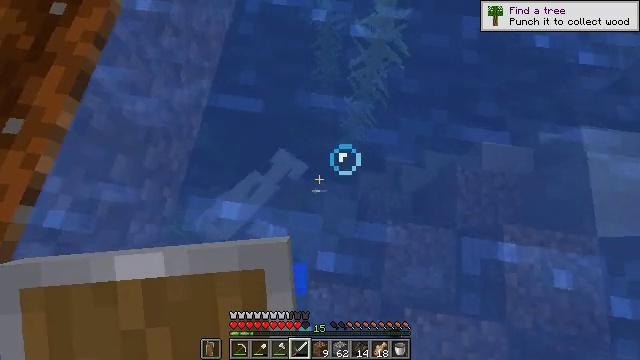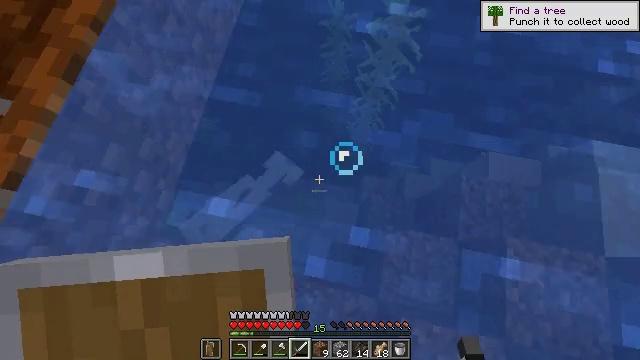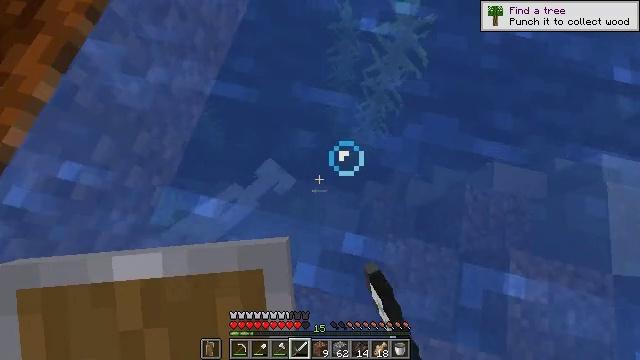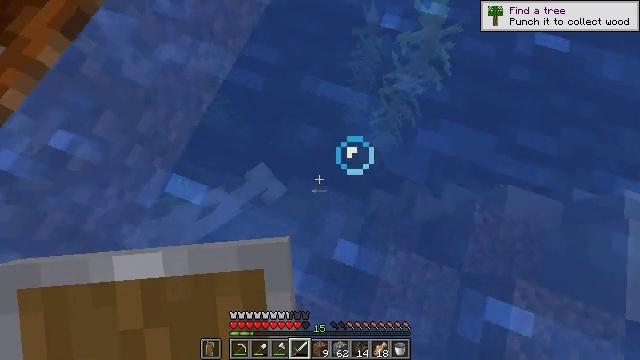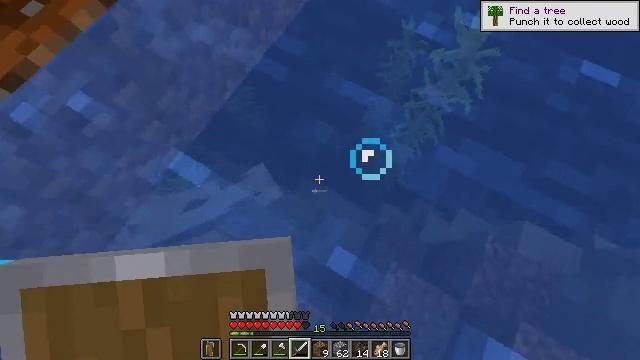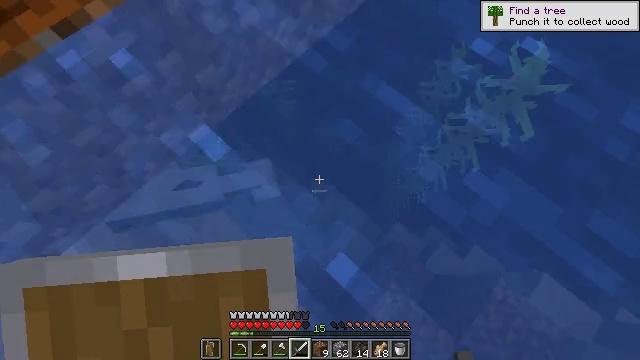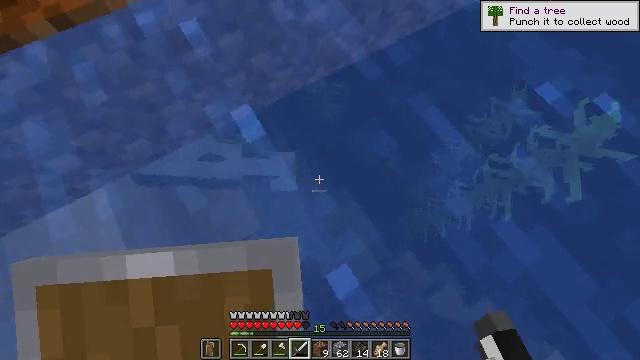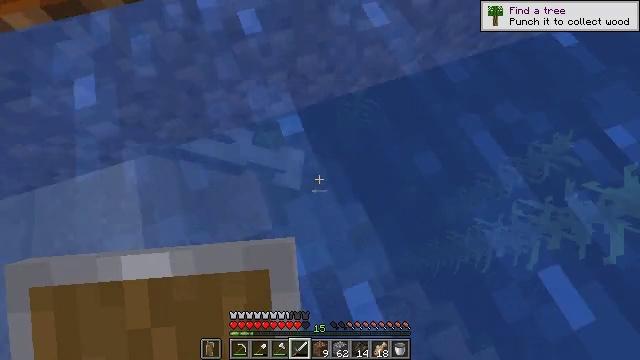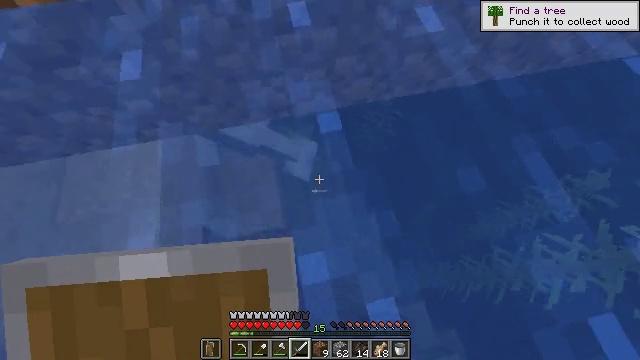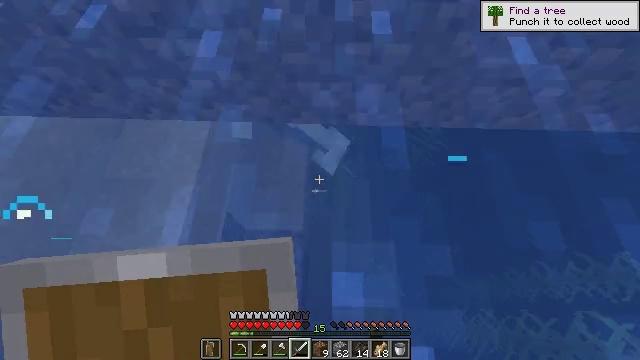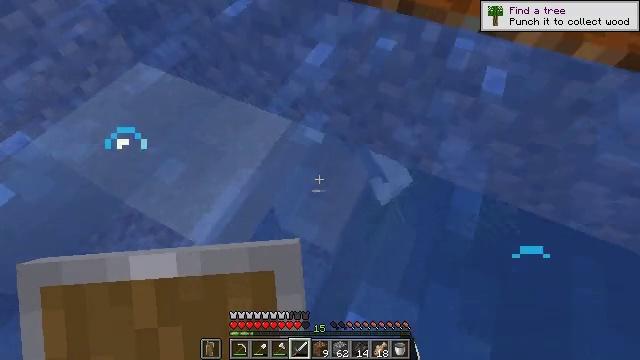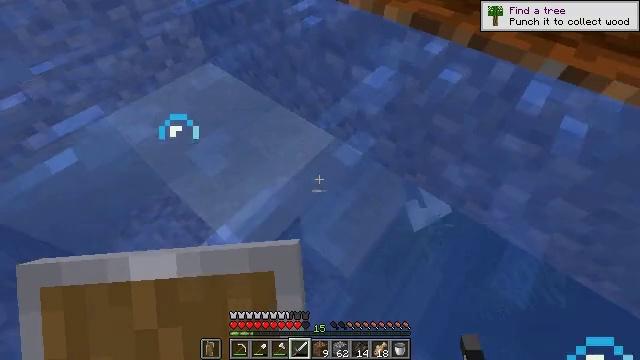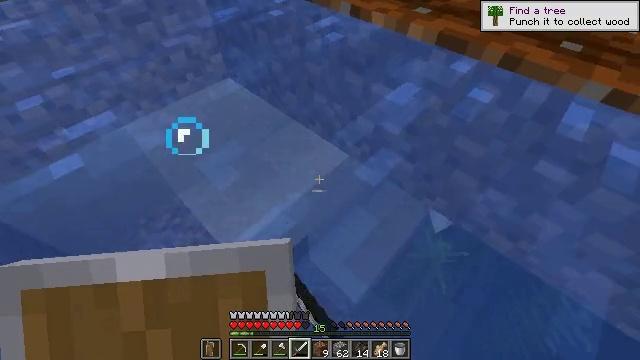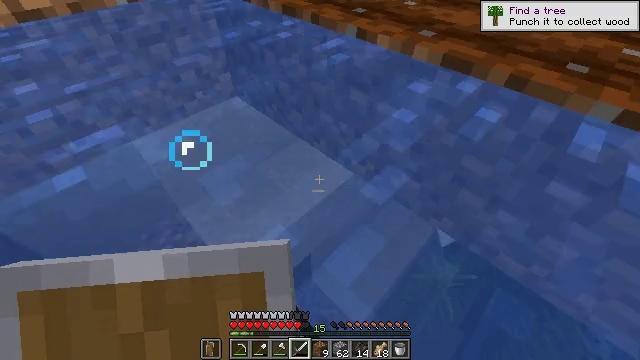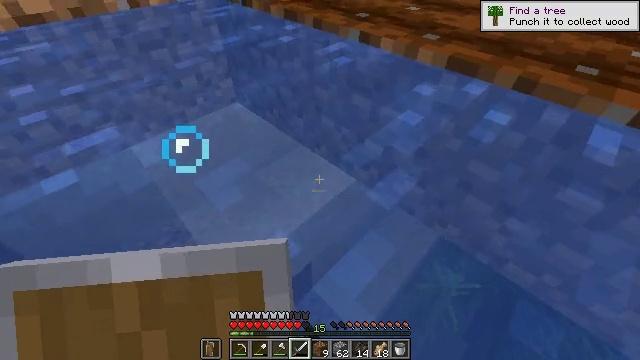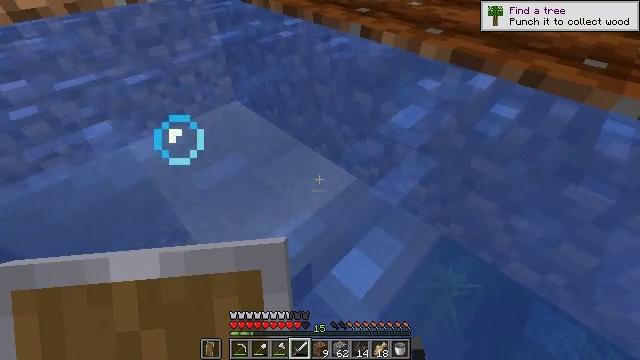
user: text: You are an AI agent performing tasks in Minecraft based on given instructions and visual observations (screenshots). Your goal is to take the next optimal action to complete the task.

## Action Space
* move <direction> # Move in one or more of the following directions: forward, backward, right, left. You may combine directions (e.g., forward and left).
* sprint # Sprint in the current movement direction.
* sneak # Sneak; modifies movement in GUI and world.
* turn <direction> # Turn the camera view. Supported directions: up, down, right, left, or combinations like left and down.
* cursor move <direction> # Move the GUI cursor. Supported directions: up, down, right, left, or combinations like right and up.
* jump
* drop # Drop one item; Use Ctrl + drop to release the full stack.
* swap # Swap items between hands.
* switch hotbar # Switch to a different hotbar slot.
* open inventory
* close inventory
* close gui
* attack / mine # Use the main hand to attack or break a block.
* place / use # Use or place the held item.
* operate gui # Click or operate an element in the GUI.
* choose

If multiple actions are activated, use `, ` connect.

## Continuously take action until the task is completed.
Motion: motion action
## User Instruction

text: Mine the sugar cane near rivers.
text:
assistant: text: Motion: turn left, attack / mine
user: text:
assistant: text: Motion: turn left, attack / mine
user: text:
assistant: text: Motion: turn left, attack / mine
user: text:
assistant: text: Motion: turn left and up
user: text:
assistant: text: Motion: move left, turn left, attack / mine
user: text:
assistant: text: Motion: move left, turn left and up, attack / mine
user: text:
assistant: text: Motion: move left, turn left and up, attack / mine
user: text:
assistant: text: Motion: move left, turn left, attack / mine
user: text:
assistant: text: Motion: turn left and up
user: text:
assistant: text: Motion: turn left and up
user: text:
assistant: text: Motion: turn left and up, attack / mine
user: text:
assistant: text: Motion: turn left and up, attack / mine
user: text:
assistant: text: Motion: turn left and up, attack / mine
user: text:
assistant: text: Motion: turn up
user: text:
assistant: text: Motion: attack / mine
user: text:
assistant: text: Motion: attack / mine
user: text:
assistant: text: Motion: turn right, attack / mine
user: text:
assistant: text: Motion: turn right
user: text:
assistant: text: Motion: turn right
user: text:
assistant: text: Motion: turn right
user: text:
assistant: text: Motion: turn right and up
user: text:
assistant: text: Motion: turn right
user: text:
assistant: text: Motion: turn right
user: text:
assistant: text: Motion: no_op
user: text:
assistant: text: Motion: no_op
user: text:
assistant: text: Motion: no_op
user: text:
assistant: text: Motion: no_op
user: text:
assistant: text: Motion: no_op
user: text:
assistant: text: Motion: turn right
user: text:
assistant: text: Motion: move back, turn right